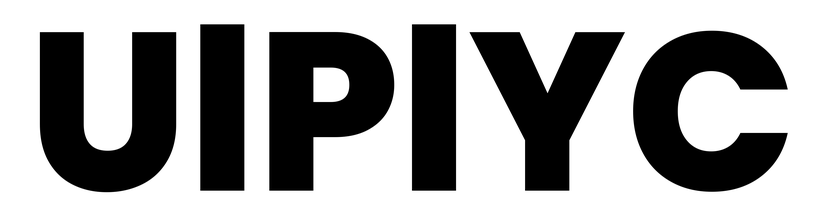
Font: Poppins-ExtraBold